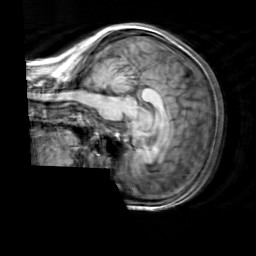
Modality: T1w
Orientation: sagittal
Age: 40
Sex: female
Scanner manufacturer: siemens
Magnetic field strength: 3 T
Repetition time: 2.3 s
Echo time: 0.00303 s